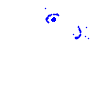
Particle: kaon